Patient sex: M
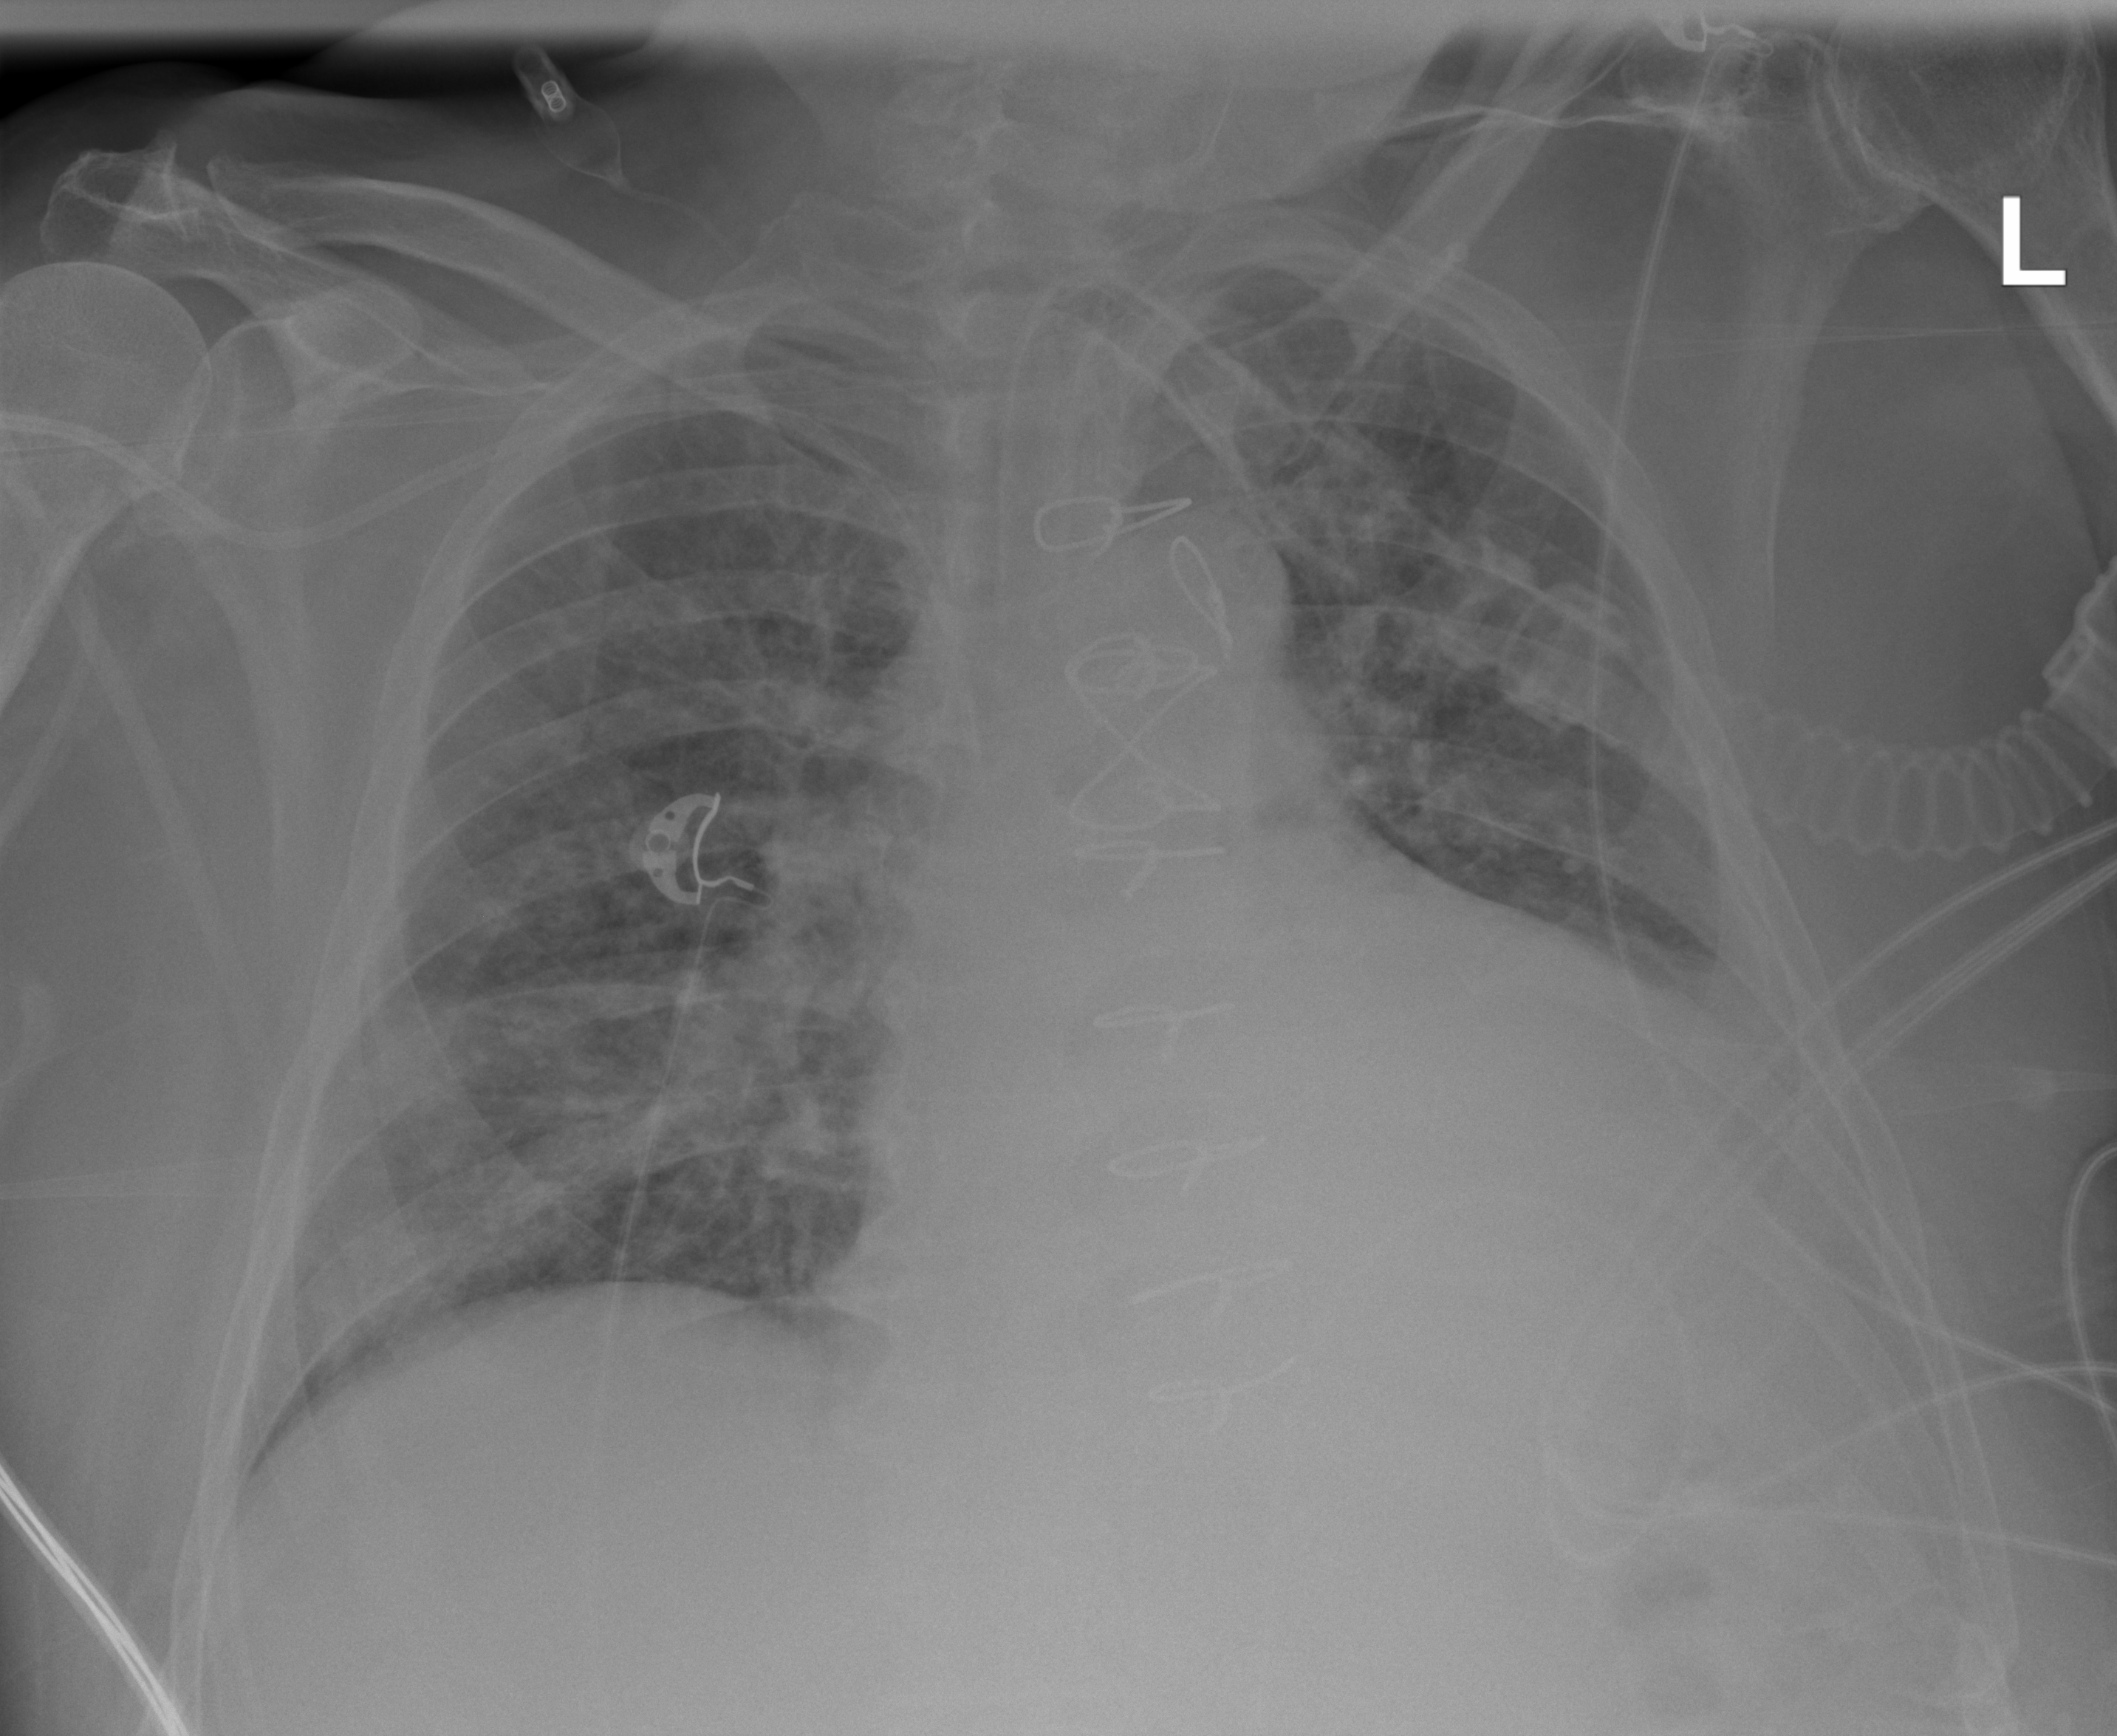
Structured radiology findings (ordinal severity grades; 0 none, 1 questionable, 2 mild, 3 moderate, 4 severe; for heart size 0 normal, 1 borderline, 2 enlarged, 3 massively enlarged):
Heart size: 2
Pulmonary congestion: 2
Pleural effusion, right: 0
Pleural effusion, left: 2
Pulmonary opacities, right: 2
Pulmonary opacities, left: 2
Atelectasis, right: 0
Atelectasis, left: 2